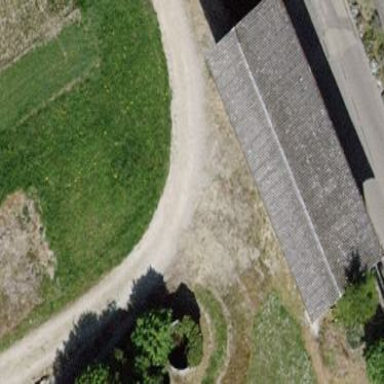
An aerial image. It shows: Shed.